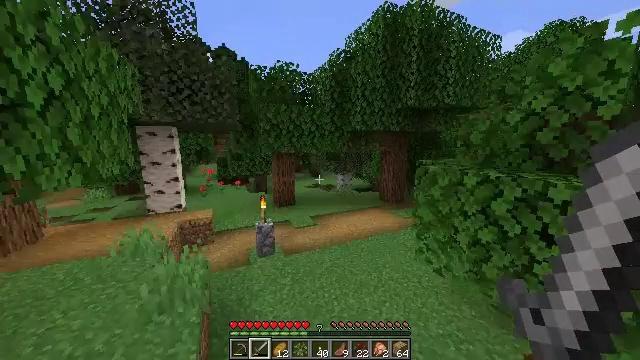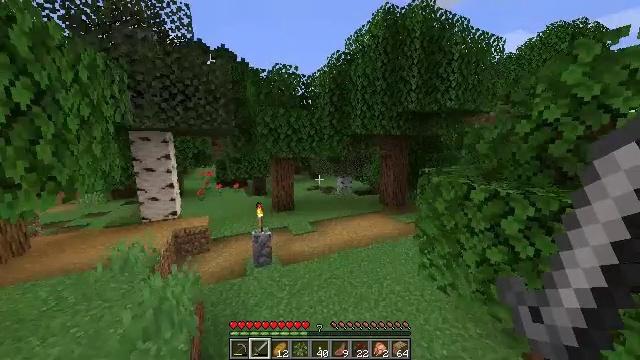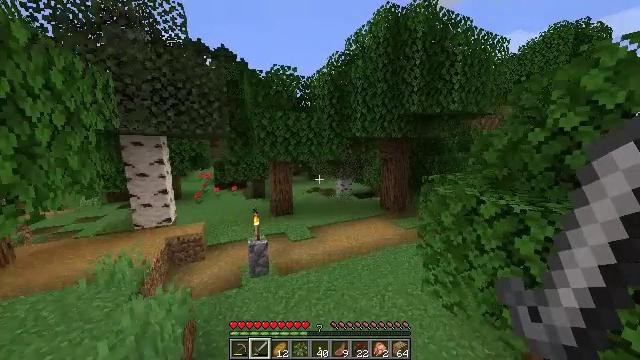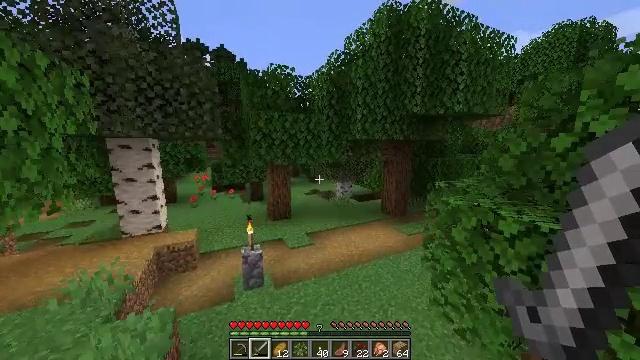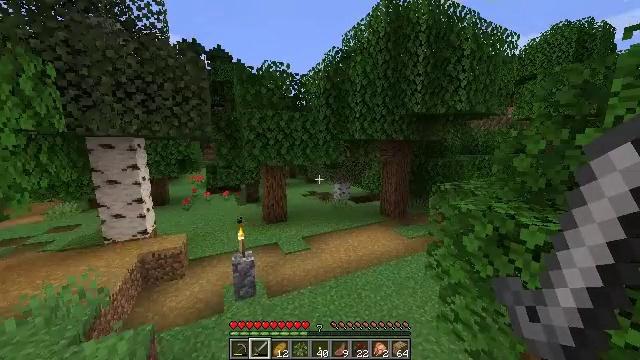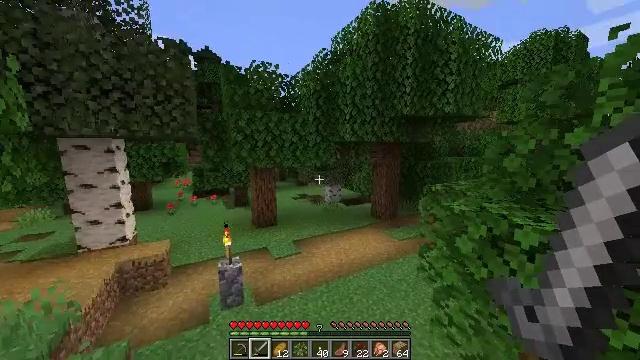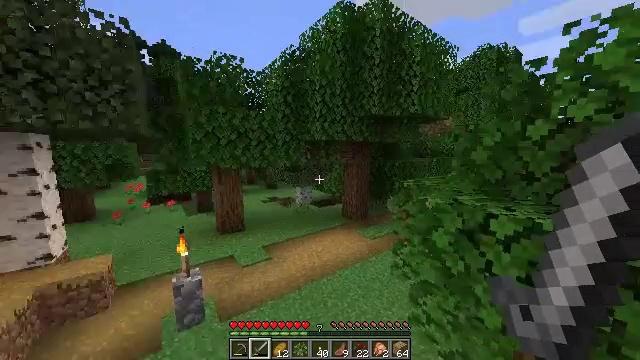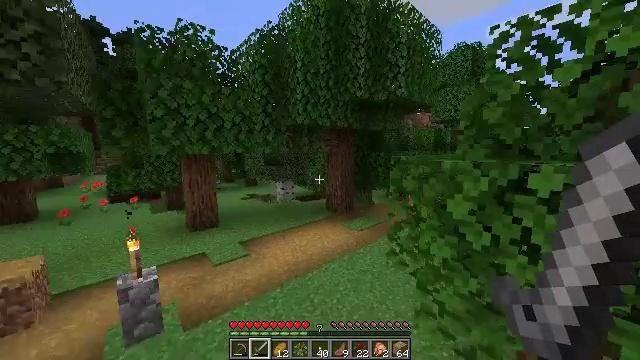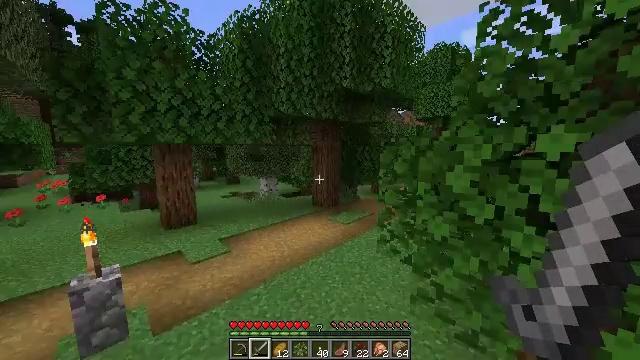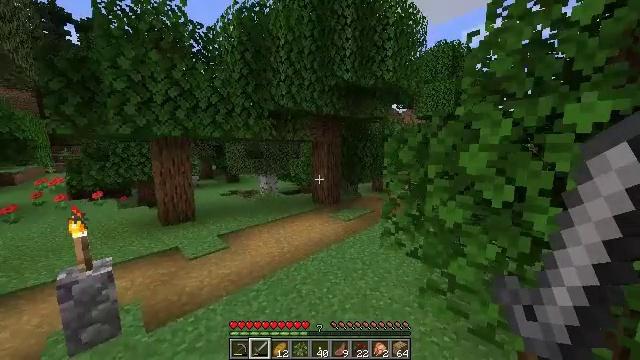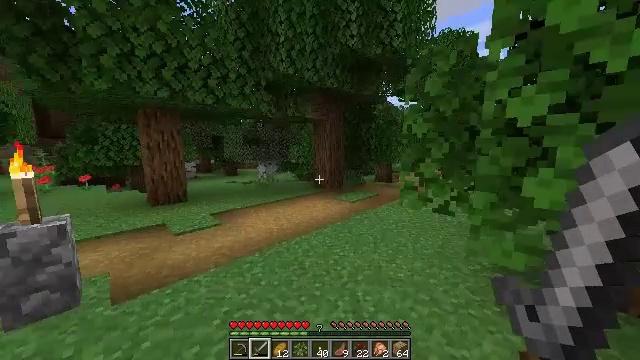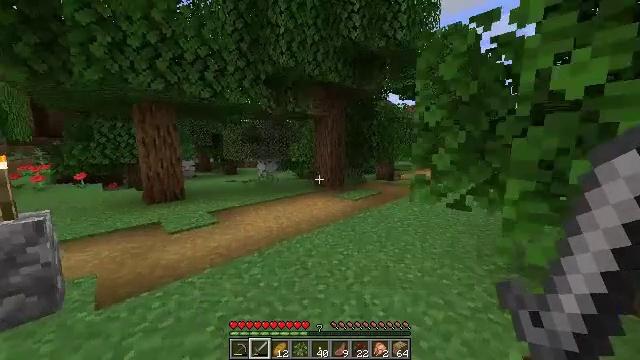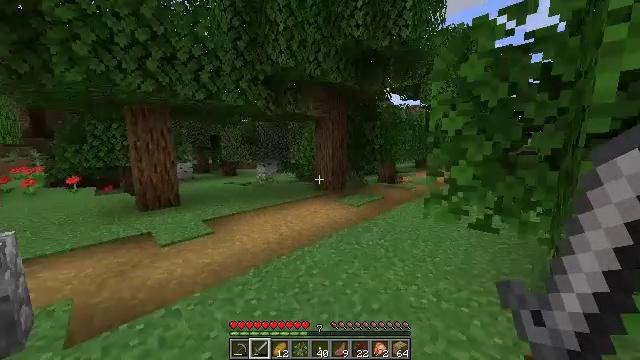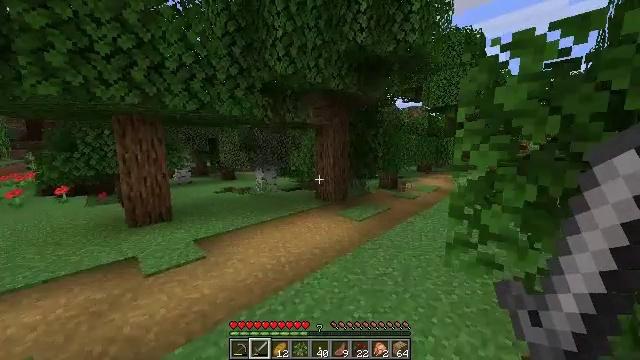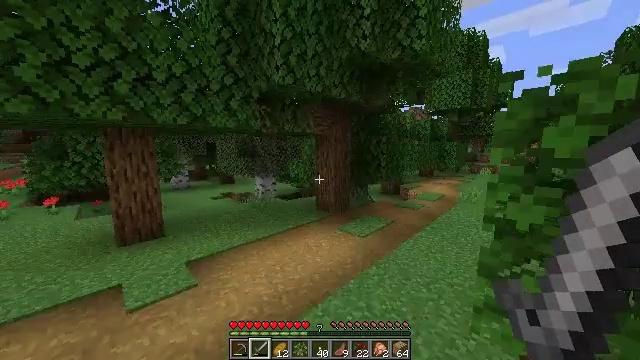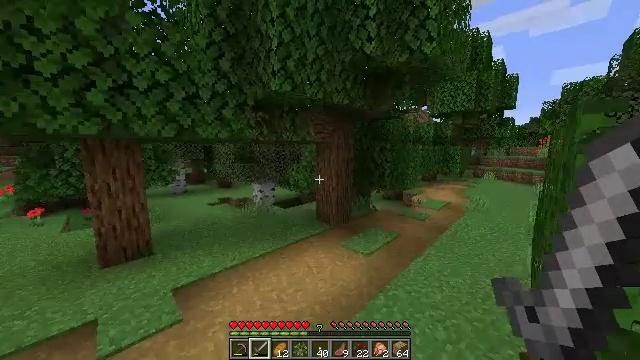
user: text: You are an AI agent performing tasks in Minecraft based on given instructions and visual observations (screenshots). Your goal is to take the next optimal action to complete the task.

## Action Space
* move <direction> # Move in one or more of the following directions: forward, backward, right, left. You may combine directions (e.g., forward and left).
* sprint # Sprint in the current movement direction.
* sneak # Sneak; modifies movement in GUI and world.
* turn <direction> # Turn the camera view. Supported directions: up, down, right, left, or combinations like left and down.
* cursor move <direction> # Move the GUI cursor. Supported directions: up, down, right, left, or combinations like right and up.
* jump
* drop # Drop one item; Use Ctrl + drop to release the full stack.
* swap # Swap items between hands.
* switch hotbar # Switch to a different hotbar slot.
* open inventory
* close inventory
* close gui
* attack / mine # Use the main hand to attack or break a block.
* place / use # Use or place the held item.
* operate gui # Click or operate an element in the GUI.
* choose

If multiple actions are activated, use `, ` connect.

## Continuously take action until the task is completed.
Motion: motion action
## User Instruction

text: Mine oak leaves.
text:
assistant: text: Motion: move forward, sprint, jump
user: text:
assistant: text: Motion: move forward, sprint, jump
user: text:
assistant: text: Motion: move forward, sprint, jump
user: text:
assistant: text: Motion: move forward, sprint, jump
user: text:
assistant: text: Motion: move forward, sprint, turn right, jump
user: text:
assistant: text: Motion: move forward, sprint, turn right, jump
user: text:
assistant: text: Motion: move forward, sprint, turn right, jump
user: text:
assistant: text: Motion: move forward, sprint, turn right, jump
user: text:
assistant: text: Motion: move forward, sprint, jump
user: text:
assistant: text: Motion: move forward, sprint, jump
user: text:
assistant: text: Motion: move forward, sprint, jump
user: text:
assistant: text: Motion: move forward, sprint, jump
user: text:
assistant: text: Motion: move forward, sprint, jump
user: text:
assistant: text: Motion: move forward, sprint, jump
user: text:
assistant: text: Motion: move forward, sprint, jump
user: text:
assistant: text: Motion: move forward and move left, sprint, jump
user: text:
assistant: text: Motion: move forward and move left, sprint, jump
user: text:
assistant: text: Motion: move forward and move left, sprint, jump
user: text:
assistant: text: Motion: move forward and move left, sprint, jump
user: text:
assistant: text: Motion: move forward and move left, sprint, turn left and down, jump
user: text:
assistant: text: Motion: move forward and move left, sprint, turn left and down
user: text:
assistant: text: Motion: move forward, sprint
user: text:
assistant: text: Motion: move forward, sprint
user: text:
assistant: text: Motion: move forward, sprint
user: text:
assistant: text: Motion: move forward, sprint
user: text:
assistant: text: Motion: move forward, sprint
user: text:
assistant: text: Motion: move forward, sprint
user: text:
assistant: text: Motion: move forward, sprint, turn left and down
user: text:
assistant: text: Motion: move forward, sprint, turn left and down
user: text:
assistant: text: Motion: move forward, sprint